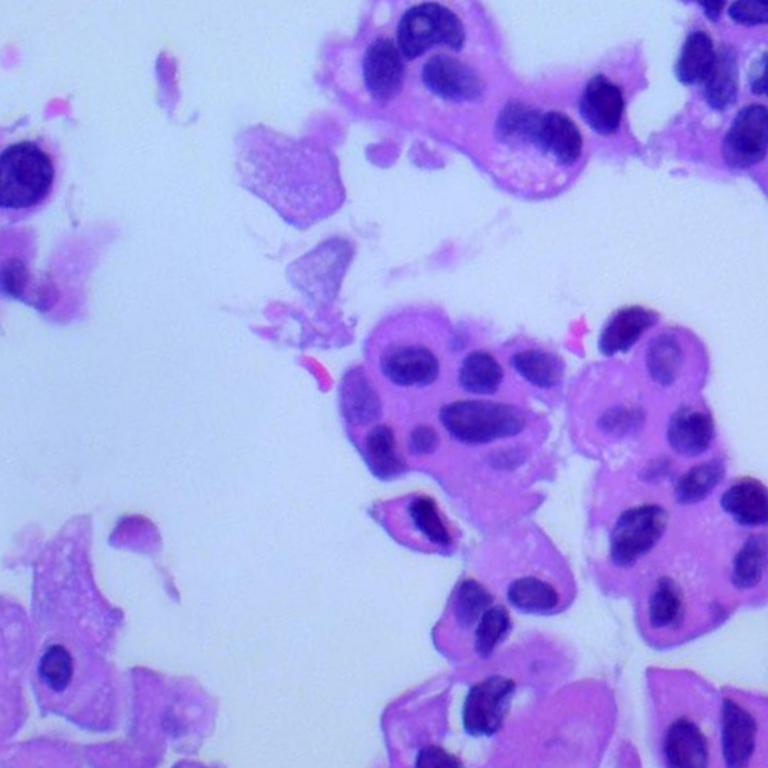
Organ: lung
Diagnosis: adenocarcinomas